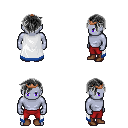
a pixel art fantasy rpg character, male body template, dark elf, purple skin, white trimmed cape, red pants, gray pixie cut hairstyle, bronze tiara, brown shoes, four views (front, back, left, right), 2x2 character sprite sheet, small pixel art, hard edges, no anti-aliasing